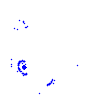
Particle: proton